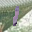
Label: 1